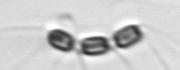
Label: Chaetoceros